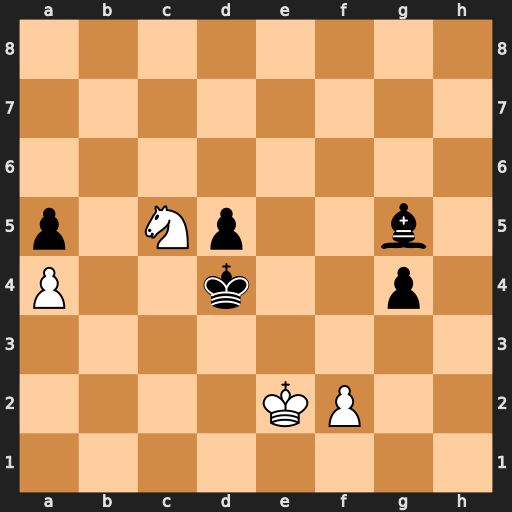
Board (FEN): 8/8/8/p1Np2b1/P2k2p1/8/4KP2/8
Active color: w
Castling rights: -
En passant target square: -
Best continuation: Ne6+ Kc3 Nxg5